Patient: sex M, age 65
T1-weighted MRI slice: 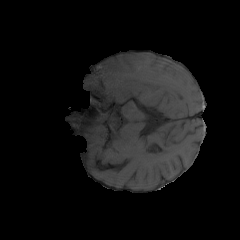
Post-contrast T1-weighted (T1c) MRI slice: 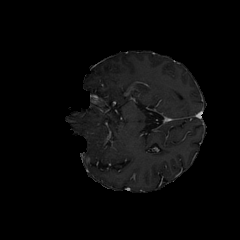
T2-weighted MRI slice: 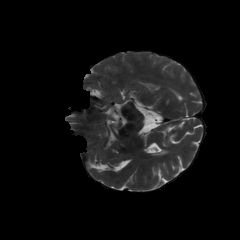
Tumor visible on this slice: no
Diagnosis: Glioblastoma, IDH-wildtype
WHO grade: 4